Question: I have a simple 'app.config' file that doesn't quite pass the IDEs checker.
'''
<?xml version="1.0"?>
<configuration>
<configSections>
<section name="XmlRoot" type="System.String"/>
</configSections>
<connectionStrings>
<omitted/>
</connectionStrings>
<startup>
<supportedRuntime version="v4.0" sku=".NETFramework,Version=v4.5"/>
</startup>
<XmlRoot>
<add key="relativepath" value=""/>
</XmlRoot>
</configuration>
'''
I added the '<section name="XmlRoot" type="System.String" />' part to the config and then I tried to define the name and key here: '<add key="relativepath" value=""/>'. But for some reason the IDE gives me the following Messages:

I rarely use the app.config file so it could just be a noob mistake. How do I make it recognize my tags?
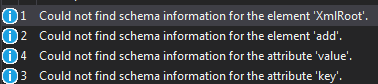
Answer: If it's just a simple string, you can use <URL> to accomplish this.
'''
<configuration>
<appSettings>
<add key="relativepath" value="mypath" />
</appSettings>
</configuration>
'''
Access it from C# like this:
'''
string path = ConfigurationManager.AppSettings["relativepath"]);
'''